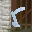
Label: 5